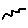
Label: zigzag